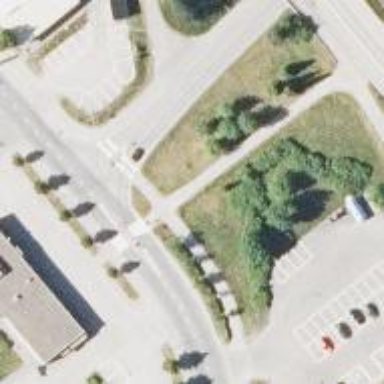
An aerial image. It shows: Crossing on the cycleway.